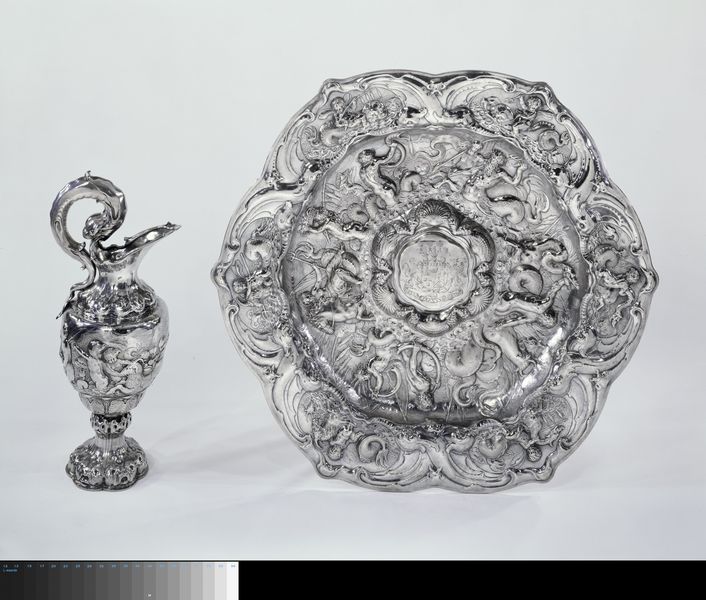
Titel: Kan met Ceres voortgetrokken in een zegekar
Künstler: Johannes (I) Lutma
Standort: Amsterdam
Institution: Rijksmuseum
Schlagwörter: meer, barock, silber, krug, putte, ranken, schnabel, metall, tablet, nixen, putten, sechseck, zisiliert, posaidon